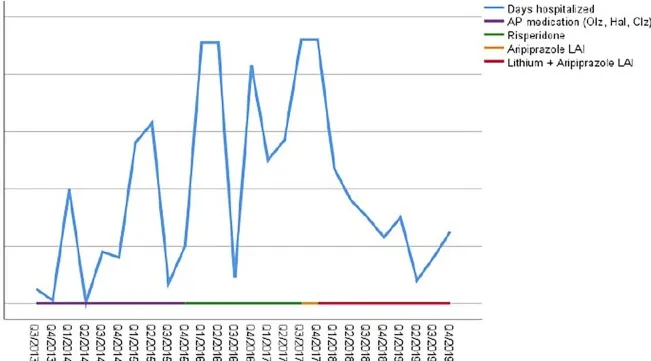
Cumulative duration of hospitalization in relation to psychotropic medication. AP, antipsychotics; Olz, olanzapine; Hal, haloperidol; Clz, Clozapine.
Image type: chart (chart)